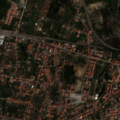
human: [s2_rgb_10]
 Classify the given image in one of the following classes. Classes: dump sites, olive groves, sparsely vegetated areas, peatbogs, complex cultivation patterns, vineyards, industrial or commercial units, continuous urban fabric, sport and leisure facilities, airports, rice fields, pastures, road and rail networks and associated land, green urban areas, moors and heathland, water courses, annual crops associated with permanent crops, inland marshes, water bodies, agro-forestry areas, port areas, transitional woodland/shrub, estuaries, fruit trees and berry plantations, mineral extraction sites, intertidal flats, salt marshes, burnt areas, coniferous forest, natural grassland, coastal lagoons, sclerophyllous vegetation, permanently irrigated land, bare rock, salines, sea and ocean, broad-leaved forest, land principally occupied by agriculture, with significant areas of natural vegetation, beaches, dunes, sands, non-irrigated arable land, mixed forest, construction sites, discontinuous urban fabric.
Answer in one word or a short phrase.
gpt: discontinuous urban fabric, pastures, complex cultivation patterns, broad-leaved forest, coniferous forest